Question: I have been trying to keep a logo in the center on the screen for all apple screen sizes but it just doesn't seem to work when the logo is small. As I understand , its probably because the left, right, top, bottom margin constrains are absolute and not relative.
<URL>
<URL>
<URL>
<URL>
When I change Generic to iPhone 5s in simulator :

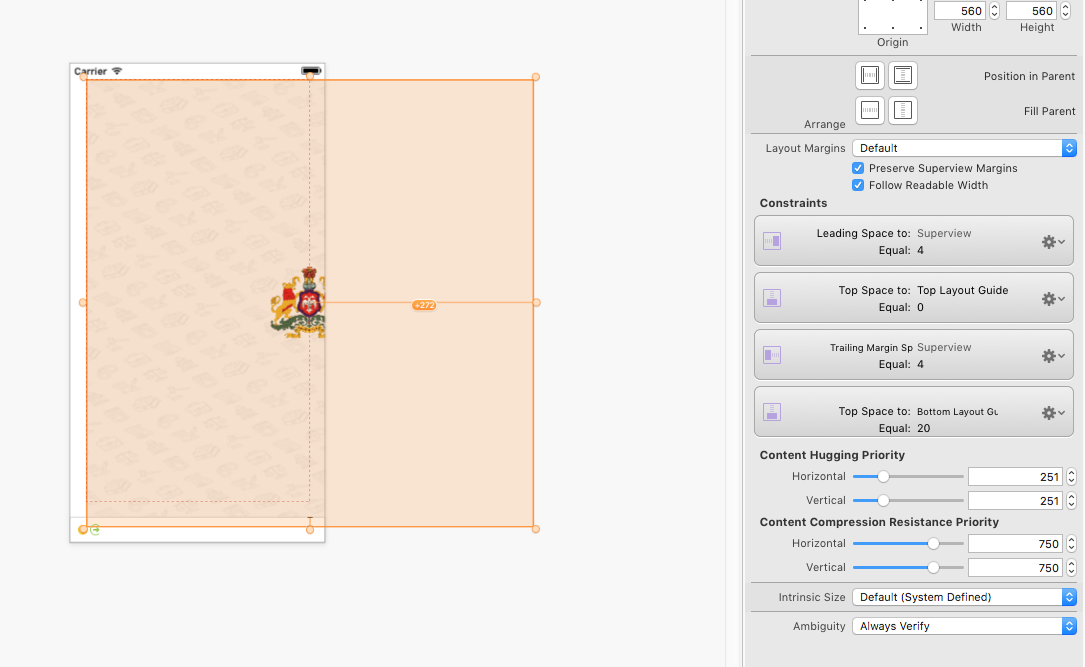
Answer: As @ Sami Kuhmonen mentioned, Add a constraint for center instead.
<URL>
### How to add?
Drag the pin(locate in the center) to the vertical and horizontal line.
<URL>
Click this button to update the frame:
<URL>